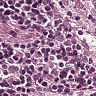
Metastatic tissue present: no